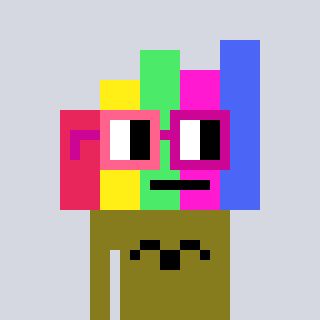
a pixel art character with square pink and red glasses, a bar chart-shaped head and a gunk-colored body on a cool background